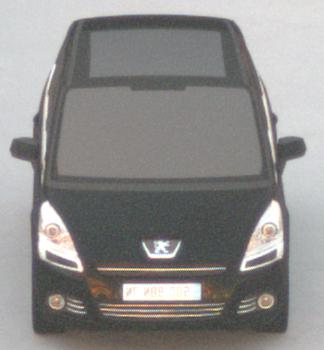
Make: Peugeot
Model: 5008 120 VTi
Detailed model: 5008 (I) Van
Model produced from: 2009/10
Model produced until: 2011/07
Doors: 5
Color: black
Road condition: dry road
Daytime: sunrise or sunset
Contrast: medium contrast